Question: I'm creating a solar system animation using canvas and have a problem calculating an object's position (x,y) values.
Earth is orbiting around the Sun, and I need to calculate and update the Earth's position at each frame. And using Earth's position, I'll orbit the Moon around the Earth.
The related function is this:
'''
orbitAround : function (master) {
master.makeOrbitCenter();
this.increaseOrbitAngle();
context.rotate(this.orbit.angle * Math.PI/180);
context.translate(this.orbit.distance, 0);
// calculate and update the X and Y position of the earth
// so that luna can orbit around earth
// these are the initial values of earth
this.position.x = master.position.x + this.orbit.distance;
this.position.y = master.position.y;
},
'''
<URL>
To make it simpler, I've drawn this picture

Let's say the blue disc is the Earth, and is located at (300,200). The Sun is at (200,200) and the distance between them is 100. After the Earth makes a 45 degree rotation around the Sun, what would its position be? How can I calculate it using the given values?
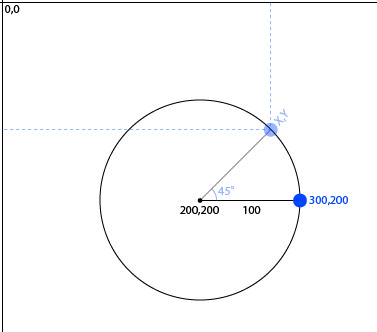
Answer: It looks like you've got something working there, but here's a breakdown:
'Math.cos' and 'Math.sin' return a theoretical 'x' and 'y' position along an axis. They need to be given the angle in <URL>.
So, in order to get the position of a 45 degree angle, you essentially need to calculate the radian equivalent of degrees first.
'''
var degrees = 45;
var radians = degrees * (Math.PI / 180);
'''
The result here is 0.785398163. You can then get the 'x' and 'y' coordinate of the orbiting object using this:
'''
var x = Math.cos(0.785398163) * distance;
var y = Math.sin(0.785398163) * distance;
'''
The whole process for a single frame would look like this:
'''
var distance = 100; // from the centre of orbit
var degrees = 45; // around a 360 degree orbit
var radians = degrees * (Math.PI / 180);
var x = Math.cos(radians) * distance;
var y = Math.sin(radians) * distance;
'''
Here's a very basic <URL> with square planets and everything.